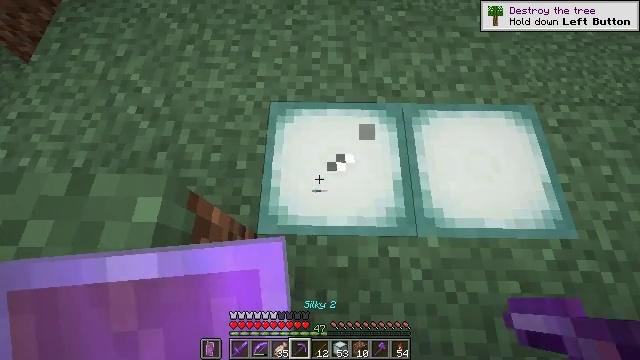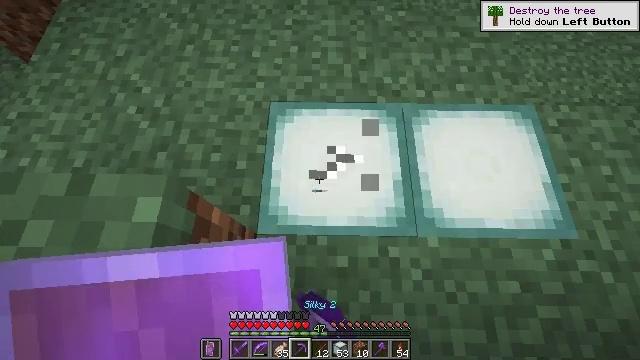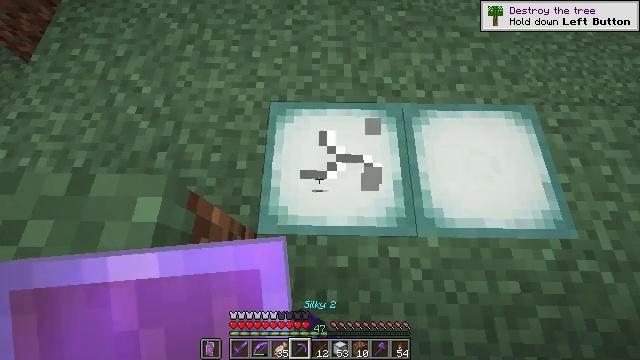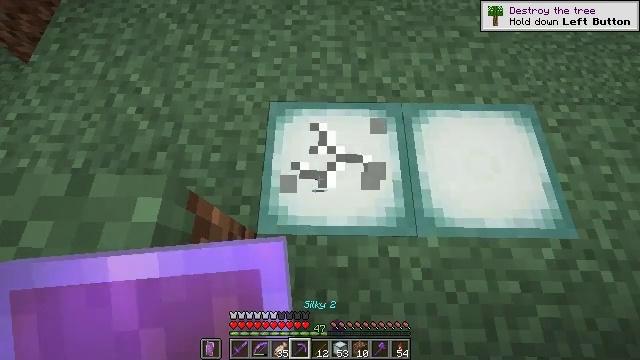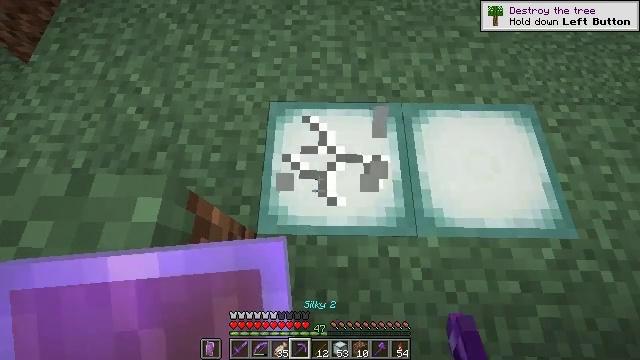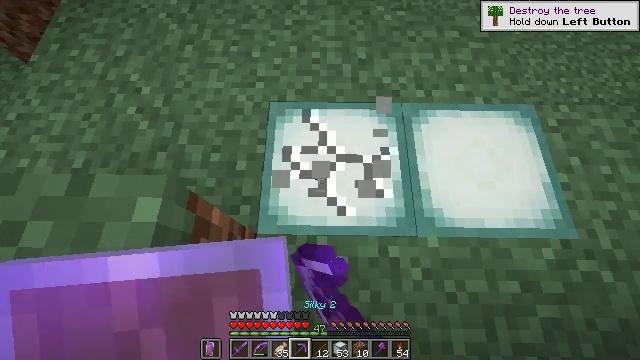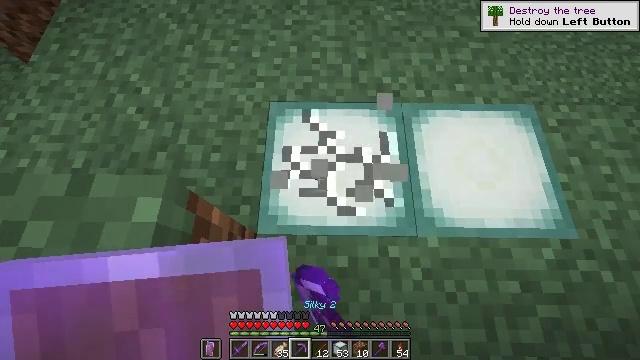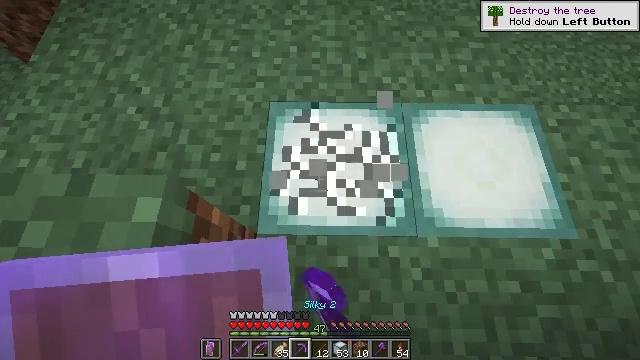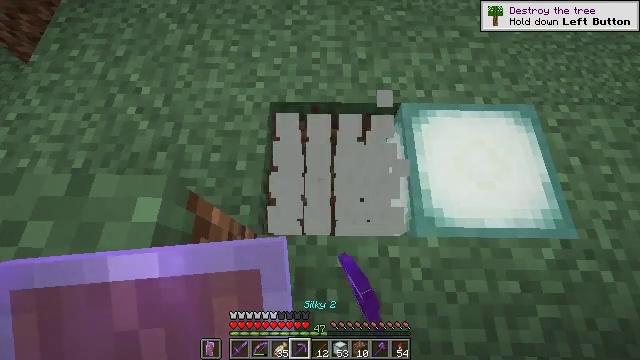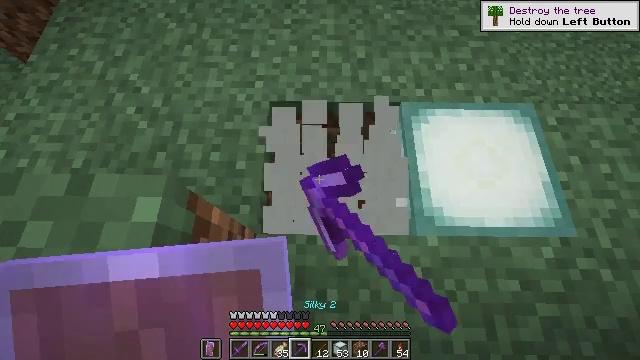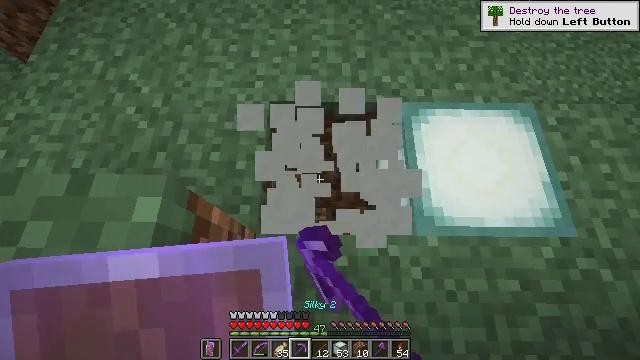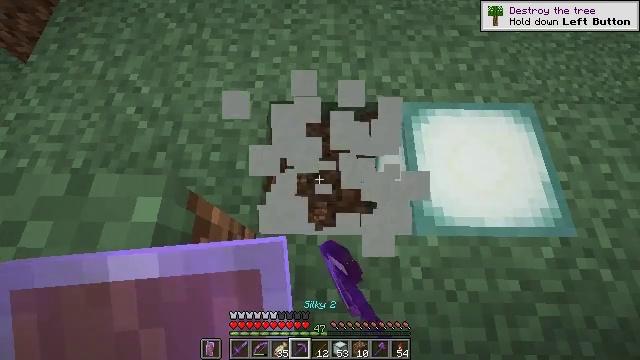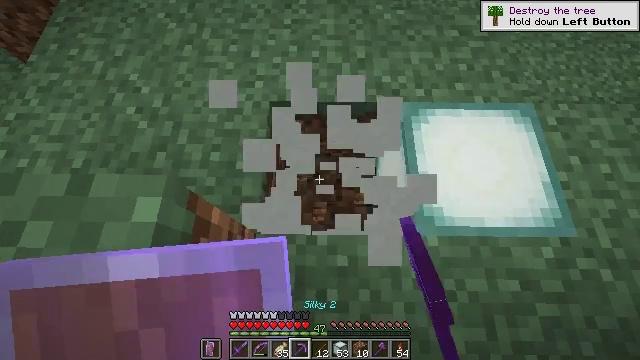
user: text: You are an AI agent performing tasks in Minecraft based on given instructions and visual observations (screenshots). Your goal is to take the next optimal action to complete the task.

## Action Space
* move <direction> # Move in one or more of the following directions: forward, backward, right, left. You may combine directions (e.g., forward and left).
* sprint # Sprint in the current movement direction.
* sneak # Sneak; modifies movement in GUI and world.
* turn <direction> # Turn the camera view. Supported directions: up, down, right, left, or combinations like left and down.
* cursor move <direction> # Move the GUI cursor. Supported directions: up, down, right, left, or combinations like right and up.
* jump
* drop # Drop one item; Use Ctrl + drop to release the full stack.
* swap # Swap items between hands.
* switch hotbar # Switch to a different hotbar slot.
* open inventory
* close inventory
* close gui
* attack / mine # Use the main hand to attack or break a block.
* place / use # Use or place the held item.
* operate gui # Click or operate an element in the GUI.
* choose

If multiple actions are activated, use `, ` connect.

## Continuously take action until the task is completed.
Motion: motion action
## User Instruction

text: Mine the sea lantern from the ocean monument.
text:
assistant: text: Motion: attack / mine
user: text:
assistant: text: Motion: attack / mine
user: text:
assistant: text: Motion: attack / mine
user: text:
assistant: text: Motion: attack / mine
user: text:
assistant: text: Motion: attack / mine
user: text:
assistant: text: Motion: attack / mine
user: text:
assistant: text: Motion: attack / mine
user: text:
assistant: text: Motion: attack / mine
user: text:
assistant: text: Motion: attack / mine
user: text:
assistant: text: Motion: attack / mine
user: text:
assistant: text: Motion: attack / mine
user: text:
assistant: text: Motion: attack / mine
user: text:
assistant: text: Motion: attack / mine